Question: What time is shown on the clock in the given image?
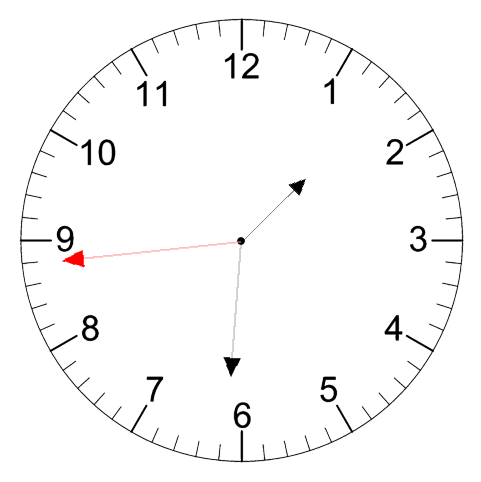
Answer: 01:30:44